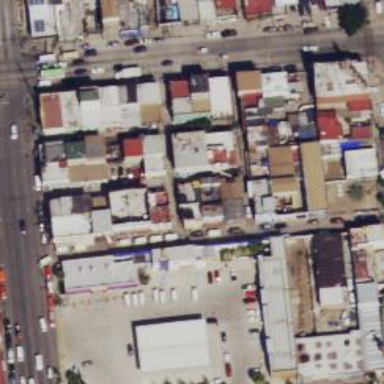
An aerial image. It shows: Alleyway designated as service road.